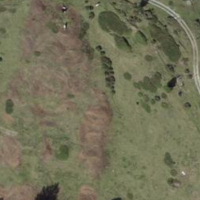
EUNIS habitat code: 26
Species observed at this site:
Fabriciana niobe